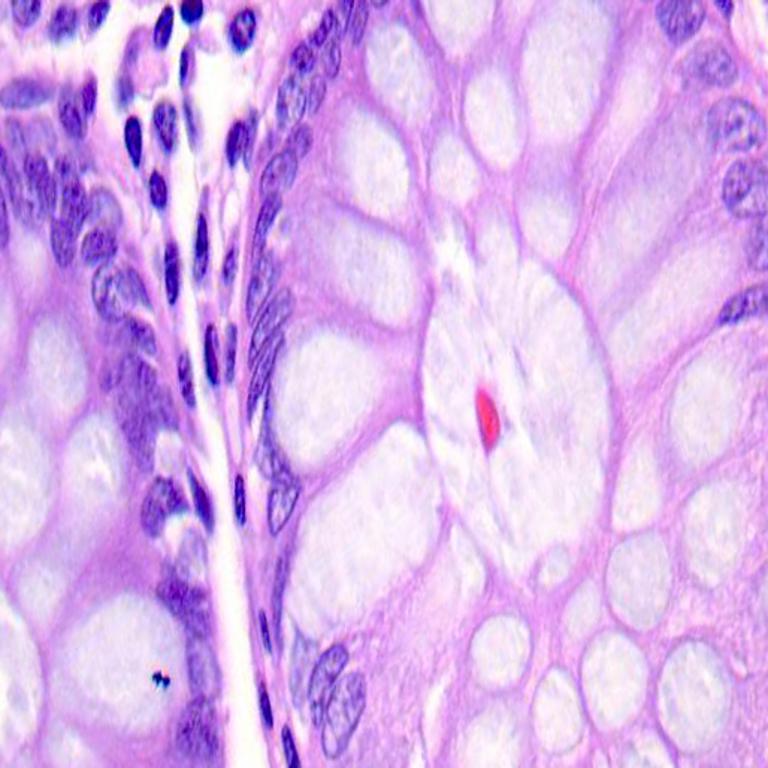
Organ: colon
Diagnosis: benign